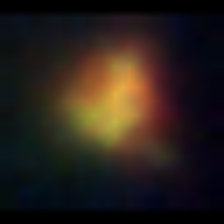
Taxon: NanoPlankton
Group: Other